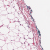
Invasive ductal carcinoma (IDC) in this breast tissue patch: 0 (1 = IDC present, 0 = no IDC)